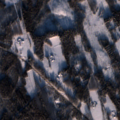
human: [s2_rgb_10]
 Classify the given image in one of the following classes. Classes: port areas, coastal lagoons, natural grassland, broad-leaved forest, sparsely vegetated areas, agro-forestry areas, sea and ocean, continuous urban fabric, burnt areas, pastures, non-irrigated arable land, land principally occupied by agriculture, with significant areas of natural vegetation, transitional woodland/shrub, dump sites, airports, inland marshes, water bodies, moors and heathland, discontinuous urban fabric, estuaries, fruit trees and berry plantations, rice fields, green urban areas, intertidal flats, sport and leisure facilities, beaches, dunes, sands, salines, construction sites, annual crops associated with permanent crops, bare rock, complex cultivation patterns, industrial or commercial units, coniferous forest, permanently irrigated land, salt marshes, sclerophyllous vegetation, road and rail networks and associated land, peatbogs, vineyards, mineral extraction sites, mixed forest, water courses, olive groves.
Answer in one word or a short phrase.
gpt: land principally occupied by agriculture, with significant areas of natural vegetation, broad-leaved forest, mixed forest, transitional woodland/shrub